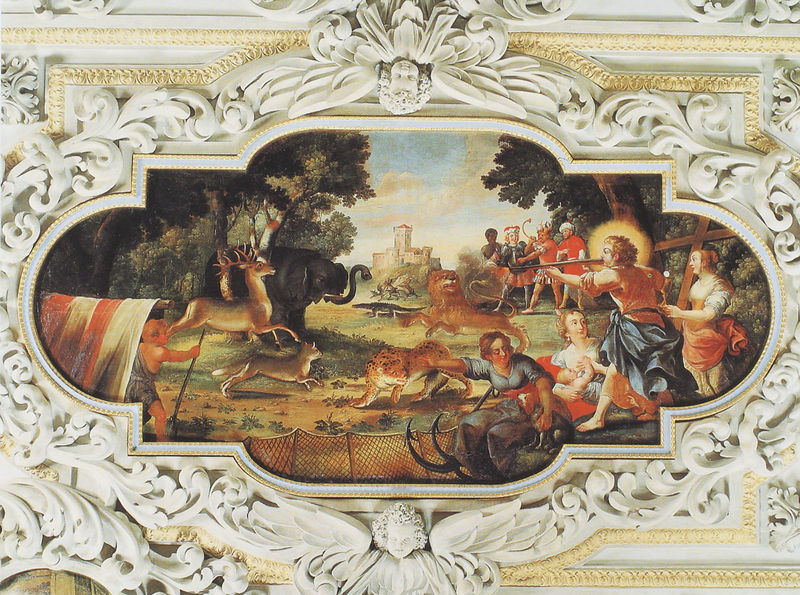
Titel: Festsaal des Klosters St. Benedikt
Künstler: Kaspar Feichtmayr
Standort: Benediktbeuern, Kloster St. Benedikt (EU - D - Bayern - Oberbayern)
Schlagwörter: baum, gemälde, himmel, wolken, bäume, frauen, menschen, gebäude, schloss, tiere, zaun, gesellschaft, malerei, ornament, rahmen, kirche, decke, kind, wald, kinder, engel, italien, naturalismus, stuck, burg, kreuz, jagd, fuchs, hirsch, reh, mittelalter, krokodil, heiliger, mohr, treibjagd, löwe, deckengemälde, fresko, anker, netz, leopard, zelt, elefant, jagdszene, raubtiere, blasrohr, gepard, denkengemälde